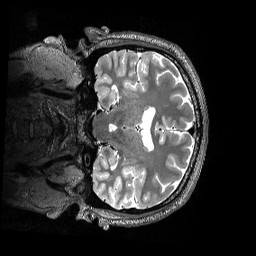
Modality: T2w
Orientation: coronal
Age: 30
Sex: male
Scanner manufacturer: siemens
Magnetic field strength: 3 T
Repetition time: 3.2 s
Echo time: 0.565 s